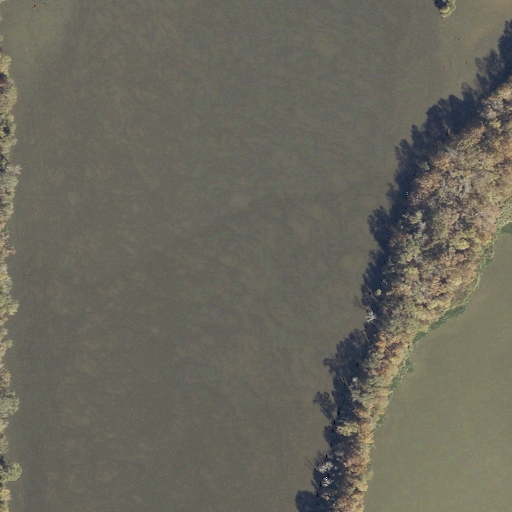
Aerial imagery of bar in Alabama named Saint John Bar containing open water, woody wetlands, herbaceous wetlands, and grassland